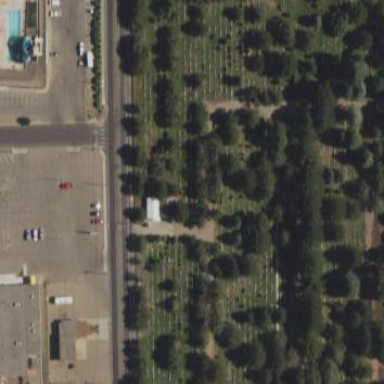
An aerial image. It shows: Graveyard.